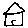
Label: house